Field crop: maize
Growth stage: 1
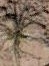
Species: salsola